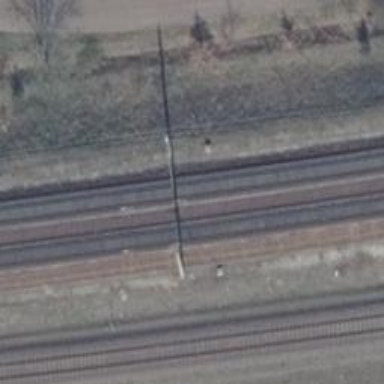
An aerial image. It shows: Milestone along the railway with catenary mast.